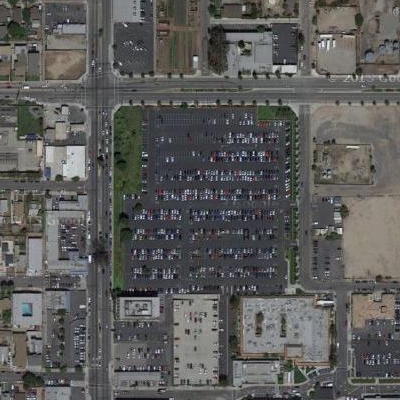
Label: gParking